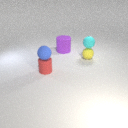
small blue rubber sphere to the left of small cyan rubber sphere